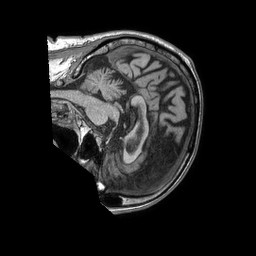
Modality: T1w
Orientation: sagittal
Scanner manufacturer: philips
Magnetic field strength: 1.5 T
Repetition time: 0.007724 s
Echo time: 0.003524 s